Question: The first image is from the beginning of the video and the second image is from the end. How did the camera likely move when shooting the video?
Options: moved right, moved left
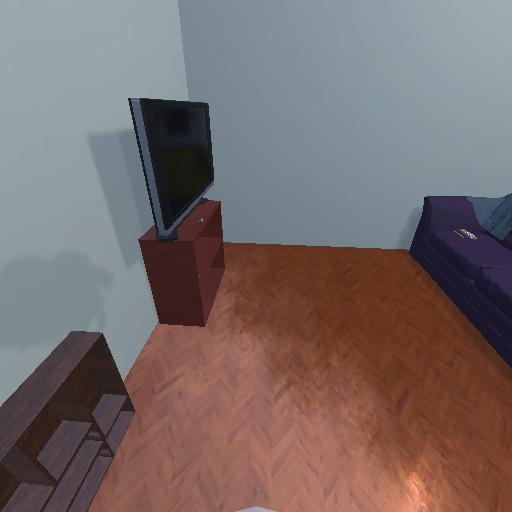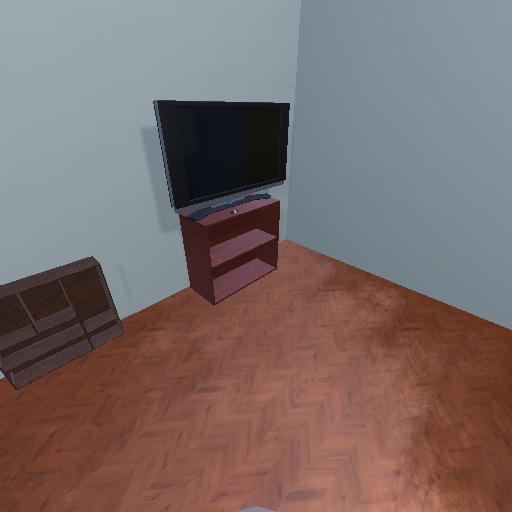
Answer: moved right